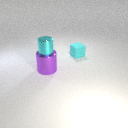
large purple metal cylinder to the left of small cyan rubber cube